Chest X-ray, PA view. Patient: 50 years old, sex M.
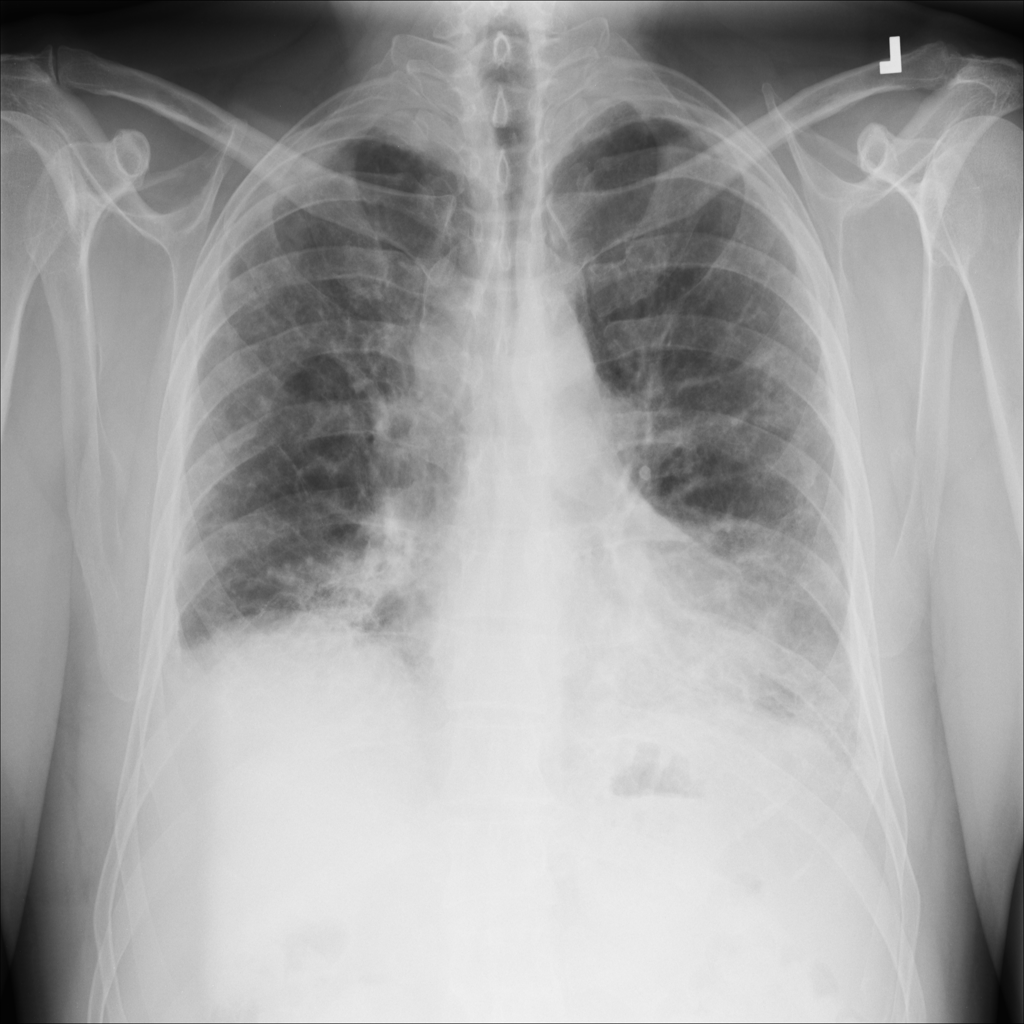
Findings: Fibrosis, Infiltration